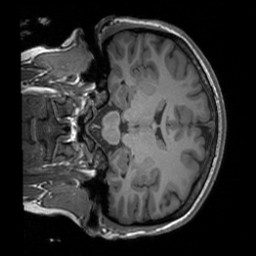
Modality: T1w
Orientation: coronal
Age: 24
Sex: female
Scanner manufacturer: siemens
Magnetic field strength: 3 T
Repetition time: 1.9 s
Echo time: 0.00252 s